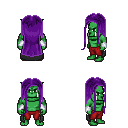
a pixel art fantasy rpg character, male body template, orc, green skin, black cape, red pants, purple extra-long hairstyle, white cloth bracers, four views (front, back, left, right), 2x2 character sprite sheet, small pixel art, hard edges, no anti-aliasing